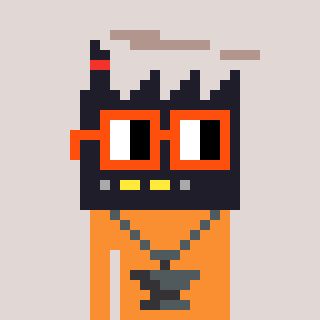
a pixel art character with square orange glasses, a factory-shaped head and a orange-colored body on a warm background